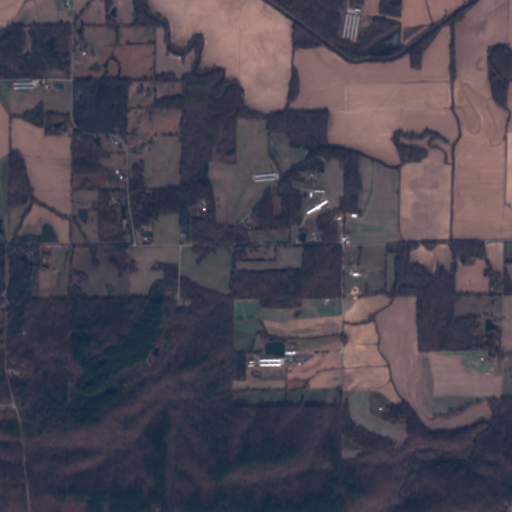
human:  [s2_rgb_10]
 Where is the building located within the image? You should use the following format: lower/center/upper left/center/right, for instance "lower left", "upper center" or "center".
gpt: The building is located in the lower center of the image.
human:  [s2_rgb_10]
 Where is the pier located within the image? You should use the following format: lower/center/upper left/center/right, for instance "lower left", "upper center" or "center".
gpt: The pier is located in the upper left of the image.
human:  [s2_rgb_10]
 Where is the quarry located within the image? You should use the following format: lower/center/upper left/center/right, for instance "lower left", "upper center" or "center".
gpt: There is no quarry in the image.